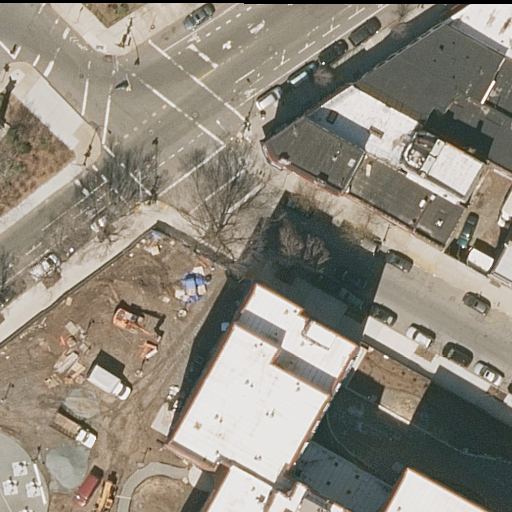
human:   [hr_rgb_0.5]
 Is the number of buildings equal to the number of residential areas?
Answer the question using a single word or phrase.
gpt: no

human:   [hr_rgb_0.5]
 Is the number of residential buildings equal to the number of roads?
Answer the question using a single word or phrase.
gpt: no

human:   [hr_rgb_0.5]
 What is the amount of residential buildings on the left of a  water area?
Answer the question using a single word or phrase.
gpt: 0

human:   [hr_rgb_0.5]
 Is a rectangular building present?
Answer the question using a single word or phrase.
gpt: yes

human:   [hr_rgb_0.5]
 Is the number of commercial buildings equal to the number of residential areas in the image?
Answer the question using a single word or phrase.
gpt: no

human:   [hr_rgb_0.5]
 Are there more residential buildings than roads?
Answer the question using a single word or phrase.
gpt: yes

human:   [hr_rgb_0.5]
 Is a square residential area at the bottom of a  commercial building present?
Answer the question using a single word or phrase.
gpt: no

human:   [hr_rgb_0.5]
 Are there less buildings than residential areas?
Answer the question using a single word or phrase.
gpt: no

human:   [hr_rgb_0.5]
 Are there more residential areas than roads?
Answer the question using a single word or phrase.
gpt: no

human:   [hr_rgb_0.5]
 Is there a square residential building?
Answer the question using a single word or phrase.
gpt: no

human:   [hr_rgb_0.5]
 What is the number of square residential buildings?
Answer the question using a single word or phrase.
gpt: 0

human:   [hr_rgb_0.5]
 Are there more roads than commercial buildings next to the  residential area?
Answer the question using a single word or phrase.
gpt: yes

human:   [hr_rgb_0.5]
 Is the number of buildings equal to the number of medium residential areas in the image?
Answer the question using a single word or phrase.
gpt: no

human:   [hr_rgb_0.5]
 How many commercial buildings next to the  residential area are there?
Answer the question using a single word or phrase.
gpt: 0

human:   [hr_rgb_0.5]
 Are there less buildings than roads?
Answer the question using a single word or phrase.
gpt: no

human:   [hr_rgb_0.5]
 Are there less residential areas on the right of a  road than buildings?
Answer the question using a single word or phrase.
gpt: yes

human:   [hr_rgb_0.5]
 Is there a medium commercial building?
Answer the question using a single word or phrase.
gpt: no

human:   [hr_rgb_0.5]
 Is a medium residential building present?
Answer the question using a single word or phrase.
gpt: yes

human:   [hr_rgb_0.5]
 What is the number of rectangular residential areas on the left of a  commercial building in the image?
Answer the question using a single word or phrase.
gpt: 0

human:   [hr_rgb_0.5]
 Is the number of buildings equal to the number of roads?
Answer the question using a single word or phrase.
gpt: no

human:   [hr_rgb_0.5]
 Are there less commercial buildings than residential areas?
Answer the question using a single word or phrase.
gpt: yes

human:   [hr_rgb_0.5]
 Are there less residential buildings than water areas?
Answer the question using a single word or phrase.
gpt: no

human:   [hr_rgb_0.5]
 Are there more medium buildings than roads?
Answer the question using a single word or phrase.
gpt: no

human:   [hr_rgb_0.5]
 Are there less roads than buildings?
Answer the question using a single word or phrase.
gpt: yes

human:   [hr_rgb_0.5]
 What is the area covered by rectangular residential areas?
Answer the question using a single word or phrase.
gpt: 26m2

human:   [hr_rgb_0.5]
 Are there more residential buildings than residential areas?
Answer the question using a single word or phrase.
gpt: yes

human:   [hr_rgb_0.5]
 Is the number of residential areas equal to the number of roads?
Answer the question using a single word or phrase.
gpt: no

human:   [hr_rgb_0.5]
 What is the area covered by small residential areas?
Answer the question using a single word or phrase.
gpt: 26m2

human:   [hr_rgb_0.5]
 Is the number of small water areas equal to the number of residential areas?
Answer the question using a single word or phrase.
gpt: no

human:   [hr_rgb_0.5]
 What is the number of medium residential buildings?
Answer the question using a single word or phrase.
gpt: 3

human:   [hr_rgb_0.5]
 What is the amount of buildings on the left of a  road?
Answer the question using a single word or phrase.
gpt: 0

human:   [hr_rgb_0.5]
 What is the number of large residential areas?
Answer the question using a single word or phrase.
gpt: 0

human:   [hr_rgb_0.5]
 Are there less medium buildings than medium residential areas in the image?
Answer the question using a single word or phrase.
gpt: no

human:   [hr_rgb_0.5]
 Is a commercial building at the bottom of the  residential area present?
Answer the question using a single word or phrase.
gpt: no

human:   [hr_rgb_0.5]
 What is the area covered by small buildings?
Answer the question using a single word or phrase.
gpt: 95m2

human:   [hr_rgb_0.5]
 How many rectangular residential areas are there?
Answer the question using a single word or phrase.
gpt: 1